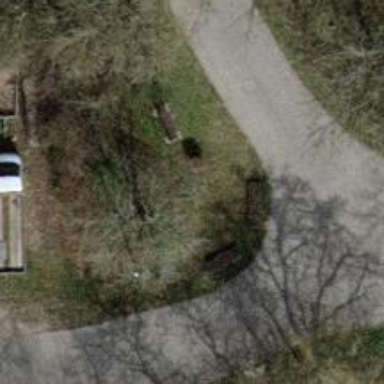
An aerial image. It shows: Bench.